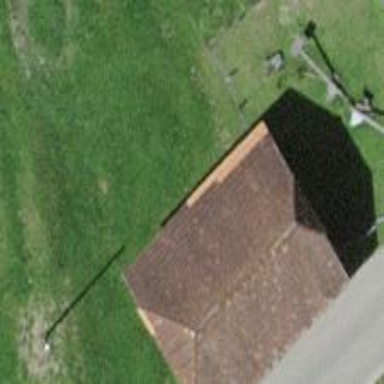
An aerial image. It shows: Barn.